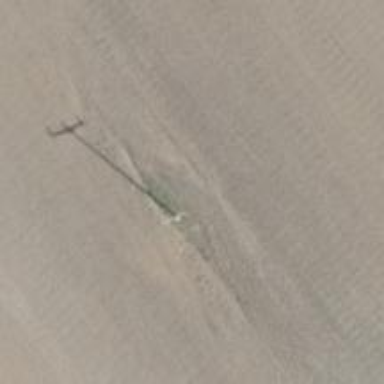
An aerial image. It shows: Power pole.